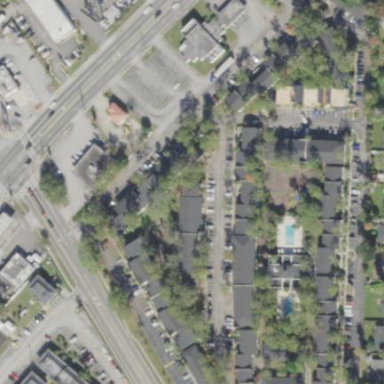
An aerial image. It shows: Residential area with apartments.